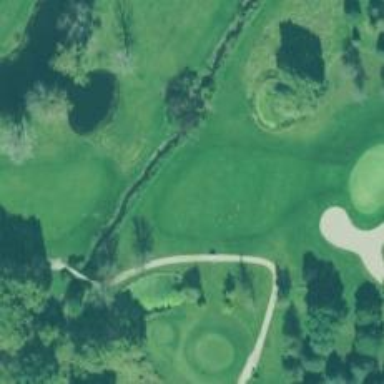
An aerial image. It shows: View of golf hole.